Question: I'm very new to C# and am playing around with writing a basic program. The goal is to grab an image and save it to the disk given a URL.
This is where my code essentially times out:
'''
HttpWebRequest req = (HttpWebRequest)WebRequest.Create(m.Value.Trim()); // url string passed in from Regex function
HttpWebResponse resp = (HttpWebResponse) req.GetResponse(); // times out here
'''
The code is in a class containing one function, which runs as such:
'''
String url; // passed in as a parameter
String folder = @"C:\SMBC";
// create directory if not exists to save comic
if(!Directory.Exists(folder))
Directory.CreateDirectory(folder);
// visit the site and check for comics
HttpWebRequest request = (HttpWebRequest)WebRequest.Create(url);
request.Method = "GET";
HttpWebResponse response = (HttpWebResponse)request.GetResponse();
using (StreamReader reader = new StreamReader(response.GetResponseStream()))
{
while (reader.Peek() >= 0)
{
// if line contains "/comics/" then I'm in the right spot, we're at a URL now
String line = reader.ReadLine();
if (line.Contains("/comics/"))
{
// pull out the address of the image // example result: http://www.smbc-comics.com/comics/20020905-2.gif
Regex linkParser = new Regex(@"(?:https?://|www\.)\S+", RegexOptions.Compiled | RegexOptions.IgnoreCase);
foreach (Match m in linkParser.Matches(line))
{
// new local file in folder, use original file name
String name = @"" + folder +"\" + m.Value.Substring(m.Value.LastIndexOf("/") + 1);
Console.WriteLine(m.Value.Trim()); //http://www.smbc-comics.com/comics/20020905-2.gif
Uri uri = new Uri(m.Value.Trim());
Console.WriteLine("Making request"); // works
HttpWebRequest req = (HttpWebRequest)WebRequest.Create(m.Value.Trim());
Console.WriteLine("getting response"); // works
HttpWebResponse resp = (HttpWebResponse) req.GetResponse();
Console.WriteLine("opening stream"); // never shows
using (Stream inputStream = resp.GetResponseStream())
using (Stream outputStream = File.OpenWrite(name))
{
byte[] buffer = new byte[4096];
int bytesRead;
do
{
bytesRead = inputStream.Read(buffer, 0, buffer.Length);
outputStream.Write(buffer, 0, bytesRead);
} while (bytesRead != 0);
//outputStream.Close();
//inputStream.Close();
//resp.Close();
}
}
}
}
}
'''
I am running this in the console and here's what I get:

After a while, the operation just times out, I know that the address is valid, because I visit it.
Is there something I am missing?
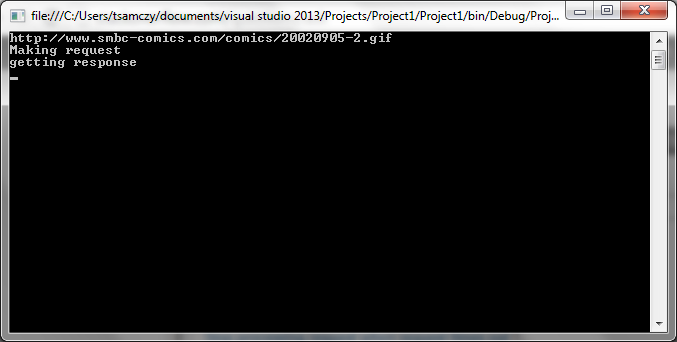
Answer: I think you're hitting the <URL>. This can be increased by tweaking 'ServicePointManager.DefaultConnectionLimit' before you start. Don't forget to '.Dispose' of everything that can be disposed in the smallest possible scope... 'using' statements are good. If you don't close/dispose of 'WebRequest' related stuff, you can eat into your connection limit even if you believe that the request is finished.